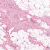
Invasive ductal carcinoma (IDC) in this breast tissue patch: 0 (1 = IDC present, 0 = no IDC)